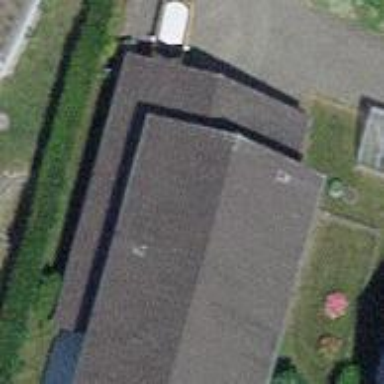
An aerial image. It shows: Building with tile roof.